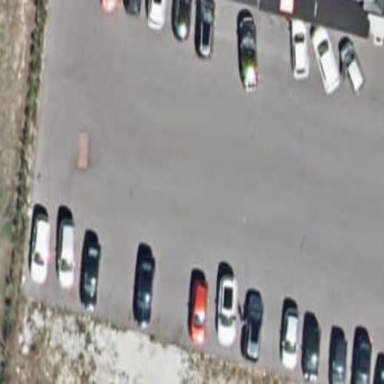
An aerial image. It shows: Parking area with surface.